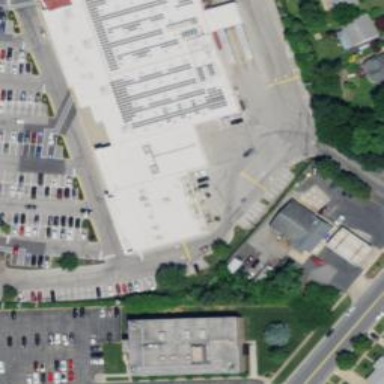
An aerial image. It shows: Retail building with flat roof.